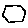
Label: hexagon